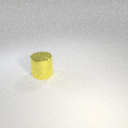
large yellow metal cylinder